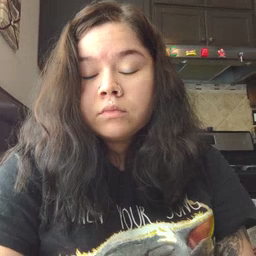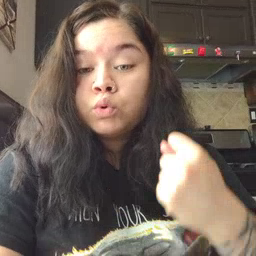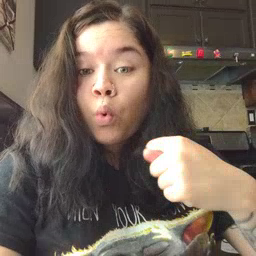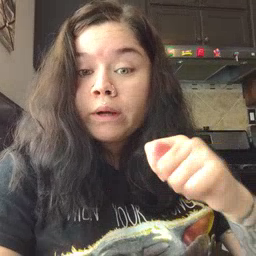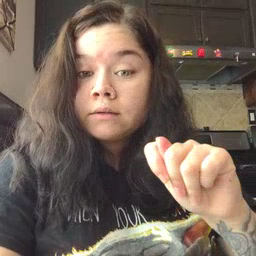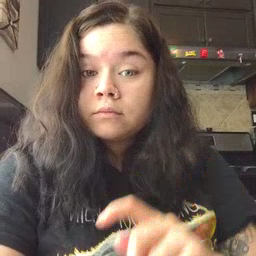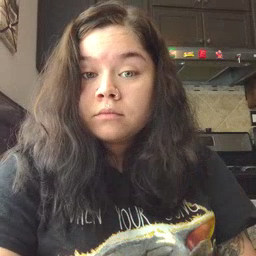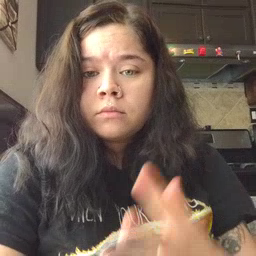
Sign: toy